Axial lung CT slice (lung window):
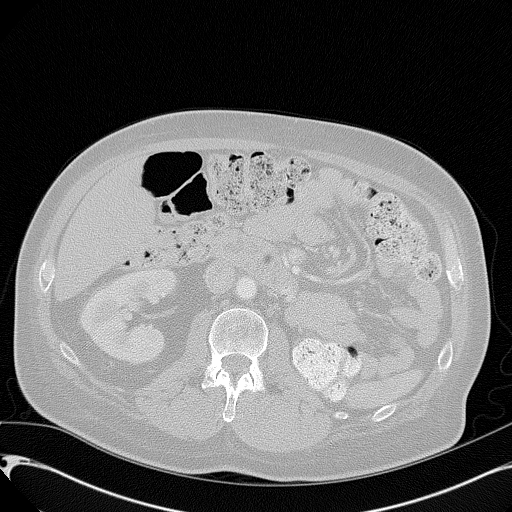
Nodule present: no